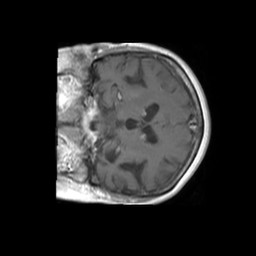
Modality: T1w
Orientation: coronal
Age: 86
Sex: female
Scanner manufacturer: philips
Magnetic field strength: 1.5 T
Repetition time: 0.55 s
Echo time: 0.015 s